九年级 · 度量几何学
如图, 用长 $8 m$ 的铝合金条制成使窗户的透光面积最大的矩形窗框, 那么这个窗户的最大透光面积是 $\qquad$ $m^{2}$. (中间横框所占的面积忽略不计)

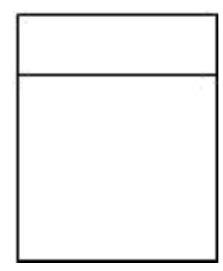
答案:  $\frac{8}{3}$

解析: 设窗的高度为 $x m$, 宽为 $\frac{8-2 x}{3} m$, 根据矩形面积公式列出二次函数求函数值的最大值即可.

【详解】解：设窗的高度为 $x m$, 宽为 $\left(\frac{8-2 x}{3}\right) m$.

所以 $S=\frac{x(8-2 x)}{3}$, 即 $S=-\frac{2}{3}(x-2)^{2}+\frac{8}{3}$,

当 $x=2 m$ 时, $\mathrm{S}$ 最大值为 $\frac{8}{3} m^{2}$.

故答案为: $\frac{8}{3}$.

【点睛】本题考查二次函数的应用. 能熟练将二次函数化为顶点式, 并据此求出函数的最值是解决此题的关键.